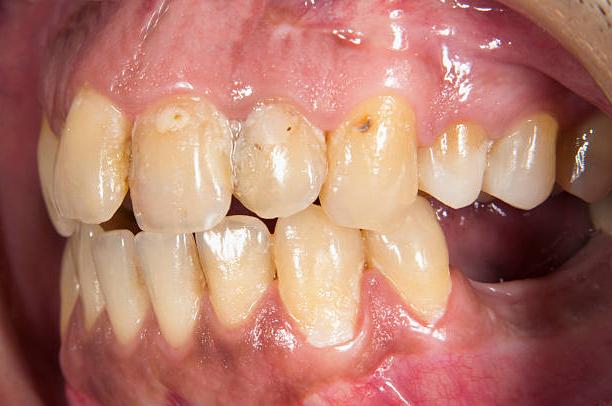
Condition: Gingivitis